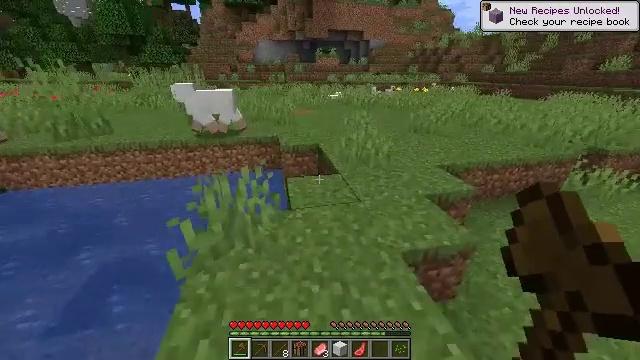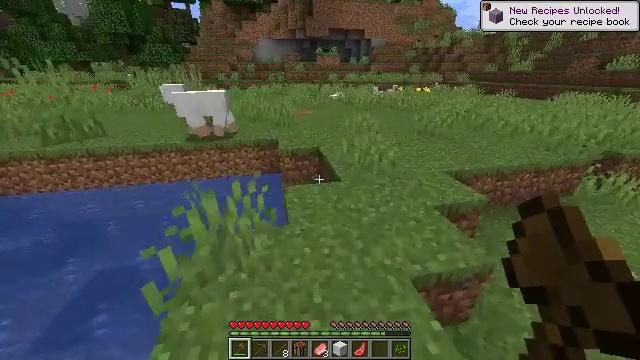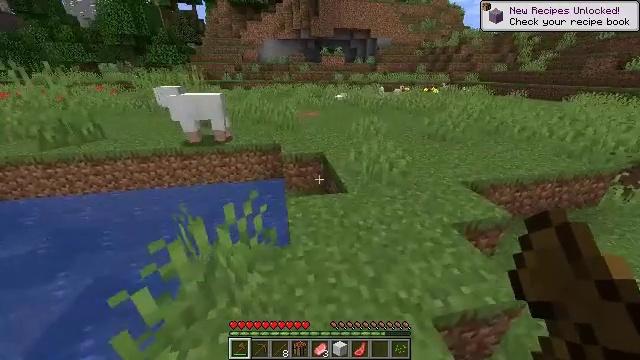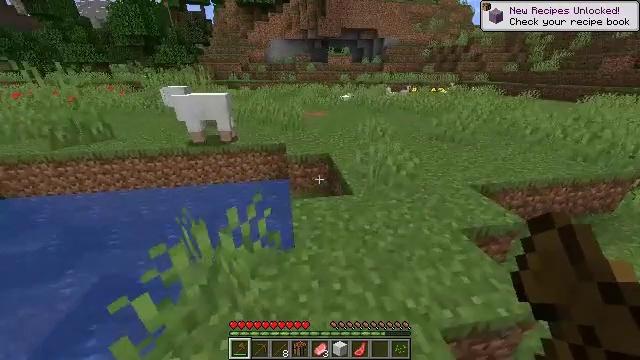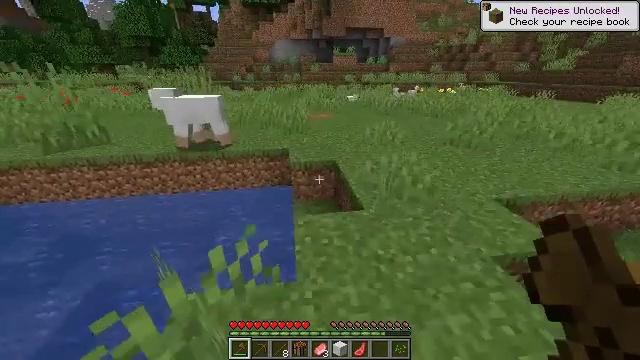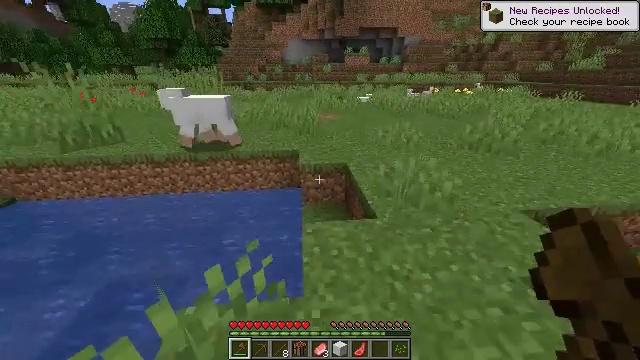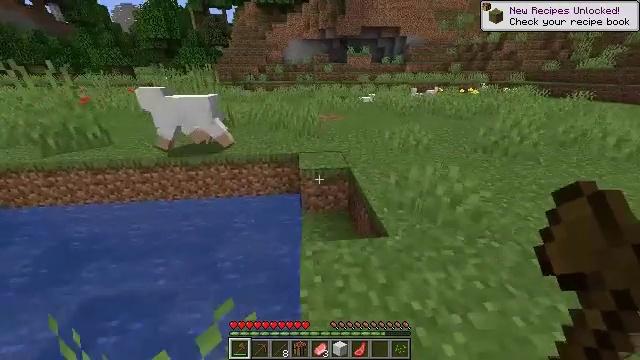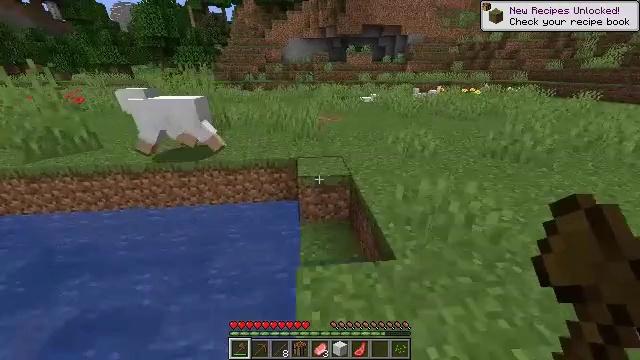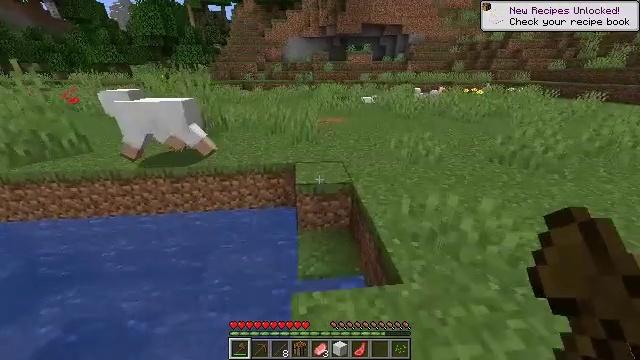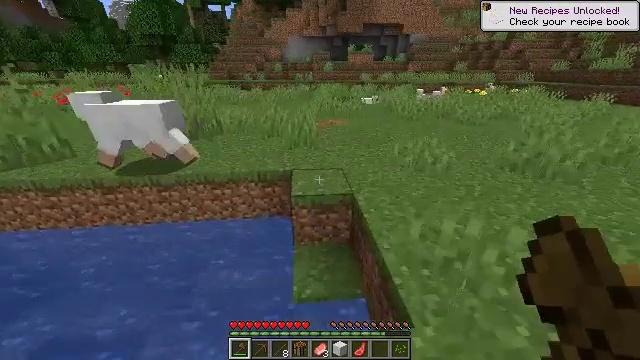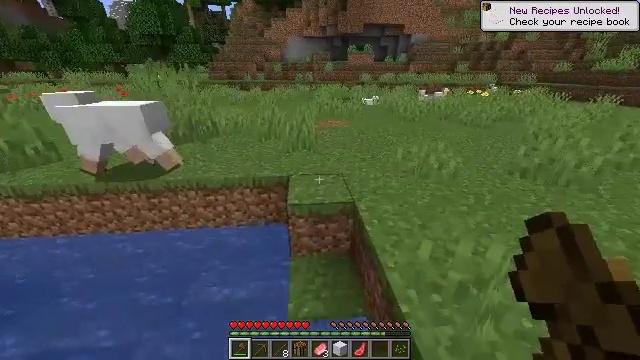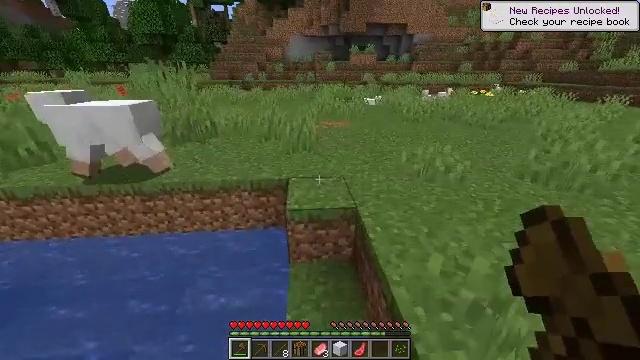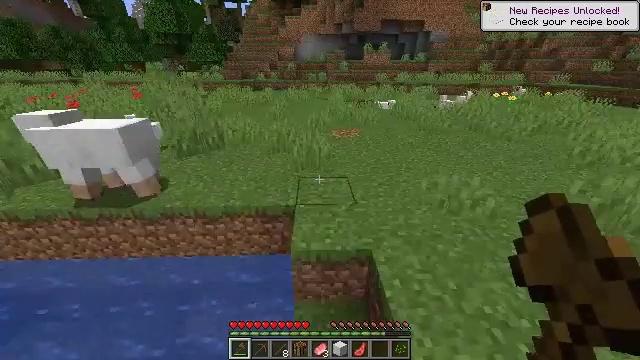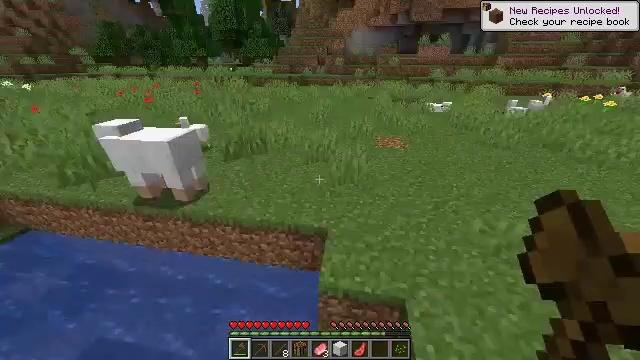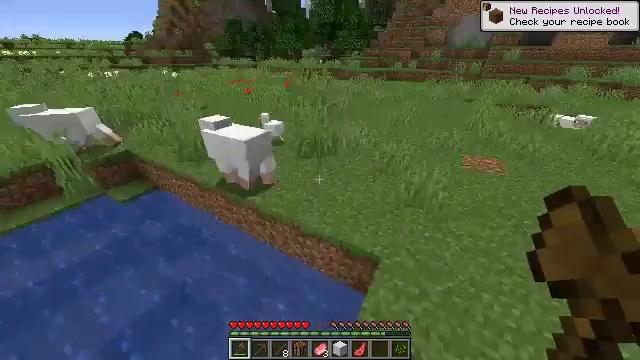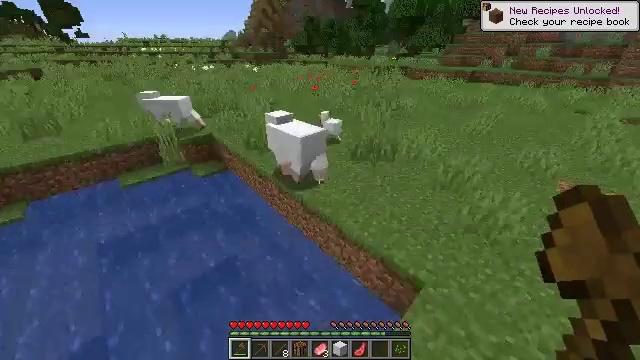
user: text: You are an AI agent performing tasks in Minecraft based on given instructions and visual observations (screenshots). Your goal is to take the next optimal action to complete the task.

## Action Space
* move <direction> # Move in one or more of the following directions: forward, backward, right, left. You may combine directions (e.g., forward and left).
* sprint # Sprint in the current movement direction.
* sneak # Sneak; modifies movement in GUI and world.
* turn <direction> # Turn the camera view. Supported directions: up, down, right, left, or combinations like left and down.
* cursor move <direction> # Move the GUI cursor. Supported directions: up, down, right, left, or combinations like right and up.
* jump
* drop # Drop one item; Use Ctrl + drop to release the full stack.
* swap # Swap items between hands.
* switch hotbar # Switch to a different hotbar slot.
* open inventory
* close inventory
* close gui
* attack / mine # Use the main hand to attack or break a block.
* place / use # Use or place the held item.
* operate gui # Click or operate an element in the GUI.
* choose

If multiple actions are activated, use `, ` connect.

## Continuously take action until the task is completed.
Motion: motion action
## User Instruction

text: Drop a white wool block.
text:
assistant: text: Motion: move forward, sprint
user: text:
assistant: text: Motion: move forward, sprint, turn left
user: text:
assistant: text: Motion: move forward, sprint, turn left
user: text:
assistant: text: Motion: move forward, sprint, turn left
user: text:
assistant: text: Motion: move forward, sprint, turn left
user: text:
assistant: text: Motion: move forward, sprint
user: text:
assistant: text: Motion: move forward, sprint
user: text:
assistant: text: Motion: move forward, sprint
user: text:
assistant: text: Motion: move forward, sprint
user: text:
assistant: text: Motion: move forward, sprint
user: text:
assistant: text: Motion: move forward, sprint
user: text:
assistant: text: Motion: move forward, sprint, turn left, jump
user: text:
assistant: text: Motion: move forward, sprint, turn left and down, jump
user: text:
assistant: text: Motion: move forward, sprint, turn left and down, jump
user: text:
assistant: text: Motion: move forward, sprint, turn left, jump
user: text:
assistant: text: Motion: move forward, sprint, turn left, jump
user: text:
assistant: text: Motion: move forward, sprint, turn left
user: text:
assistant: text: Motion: move forward, sprint
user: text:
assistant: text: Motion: move forward, sprint
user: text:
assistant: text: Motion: move forward, sprint
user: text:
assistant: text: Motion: move forward, sprint
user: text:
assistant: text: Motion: move forward, turn left
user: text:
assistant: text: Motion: move forward, turn left
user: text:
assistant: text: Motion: move forward, turn left and up
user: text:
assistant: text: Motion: move forward, turn left and up
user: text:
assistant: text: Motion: move forward
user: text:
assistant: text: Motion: move forward
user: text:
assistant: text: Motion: move forward, turn left
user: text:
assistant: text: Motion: move forward, turn left, jump
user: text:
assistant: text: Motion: move forward, jump